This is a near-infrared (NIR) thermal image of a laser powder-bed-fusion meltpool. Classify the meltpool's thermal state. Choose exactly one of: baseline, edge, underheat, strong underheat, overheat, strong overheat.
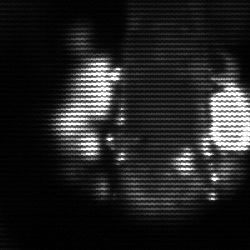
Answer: strong underheat